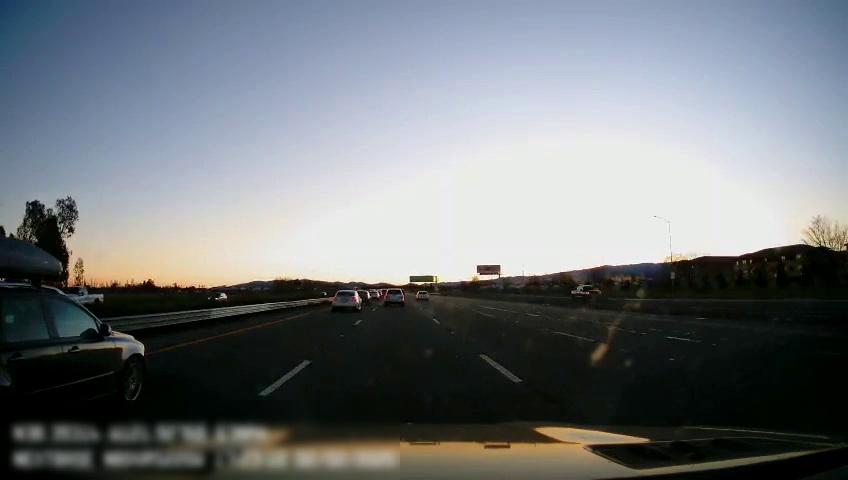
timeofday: Dusk/Dawn/Twilight
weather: Cloudy
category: Drivable Space
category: Vehicles | Truck
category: Vehicles | Car
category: Vehicles | SUV
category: Vehicles | Car
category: Vehicles | SUV
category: Vehicles | Car
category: Vehicles | Car
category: Vehicles | Truck
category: Vehicles | SUV
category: Lanes | Alternate Lane
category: Lanes | Current Lane
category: Lanes | Current Lane
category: Lanes | Alternate Lane
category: Lanes | Alternate Lane
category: Traffic | Signs